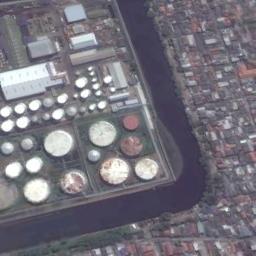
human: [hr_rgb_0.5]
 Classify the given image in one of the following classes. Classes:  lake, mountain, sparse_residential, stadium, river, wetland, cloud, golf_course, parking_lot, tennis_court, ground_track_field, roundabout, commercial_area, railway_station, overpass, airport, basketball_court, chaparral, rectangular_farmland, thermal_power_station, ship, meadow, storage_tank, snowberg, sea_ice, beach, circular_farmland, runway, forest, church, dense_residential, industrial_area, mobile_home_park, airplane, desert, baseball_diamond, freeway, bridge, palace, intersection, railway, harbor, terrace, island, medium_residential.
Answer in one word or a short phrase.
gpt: storage_tank